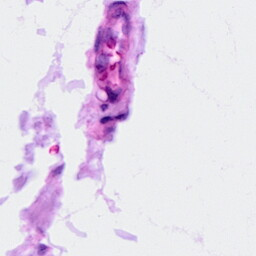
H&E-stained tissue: Ovarian